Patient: sex M, age 31
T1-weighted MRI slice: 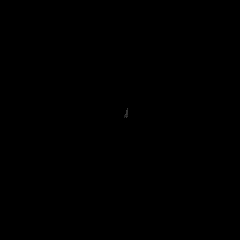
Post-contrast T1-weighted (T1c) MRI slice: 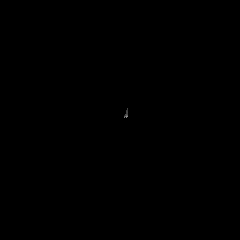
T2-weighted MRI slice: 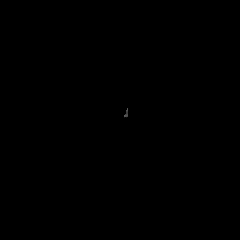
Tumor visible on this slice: no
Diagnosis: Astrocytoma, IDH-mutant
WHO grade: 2